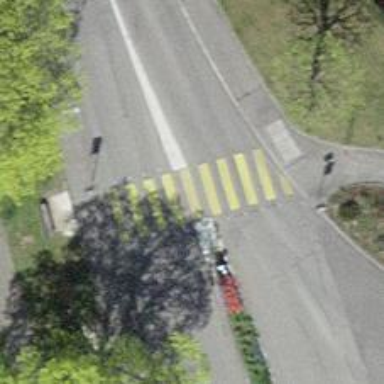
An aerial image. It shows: Zebra crossing on the road.